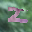
Label: 2